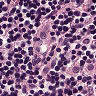
Metastatic tissue present: no